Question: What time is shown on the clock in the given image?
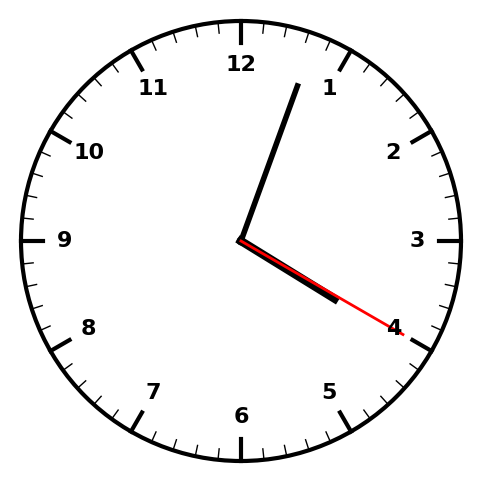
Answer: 04:03:20